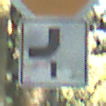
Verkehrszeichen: VerlaufVorfahrtsstrasse7
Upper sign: Stop
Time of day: Midday
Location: Outdoor (Nature)
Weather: Clear
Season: NotSpecified
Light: Natural